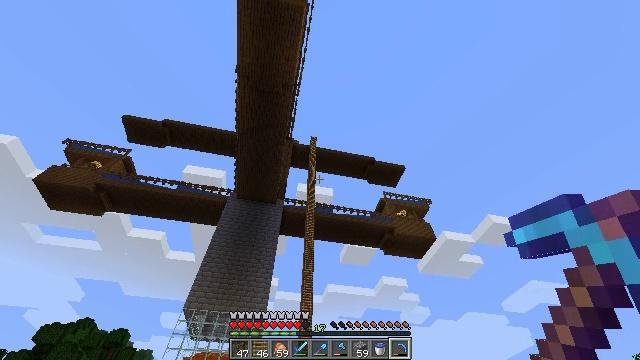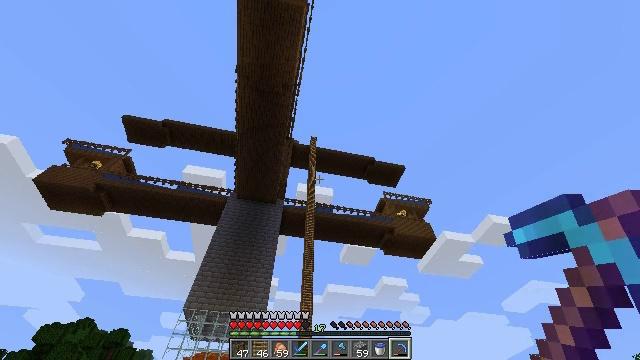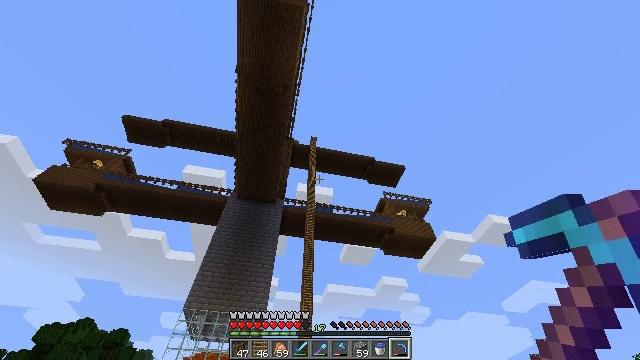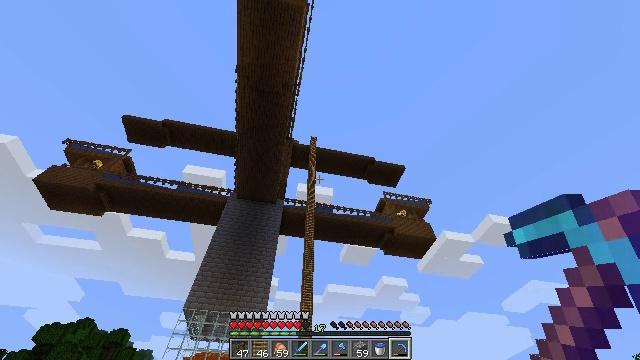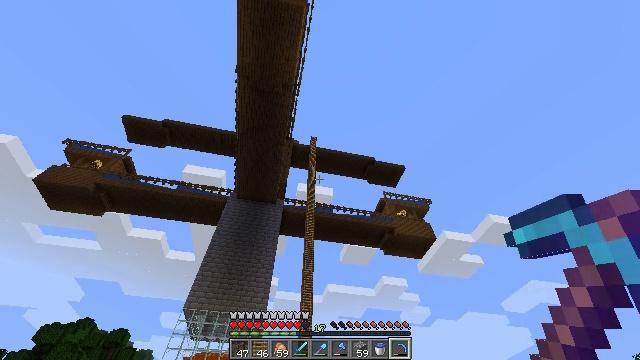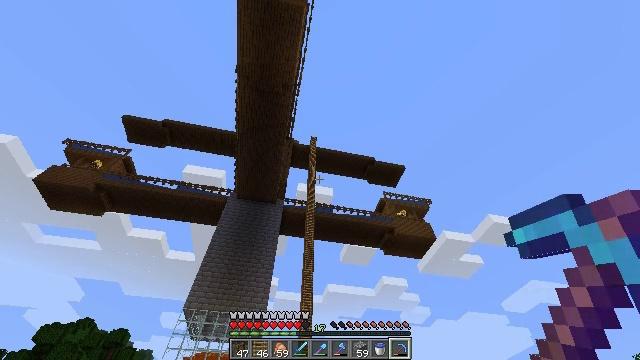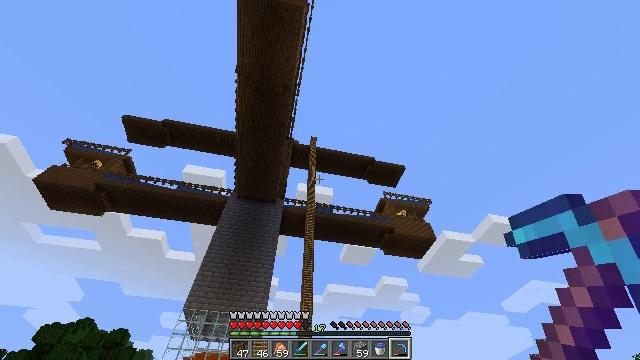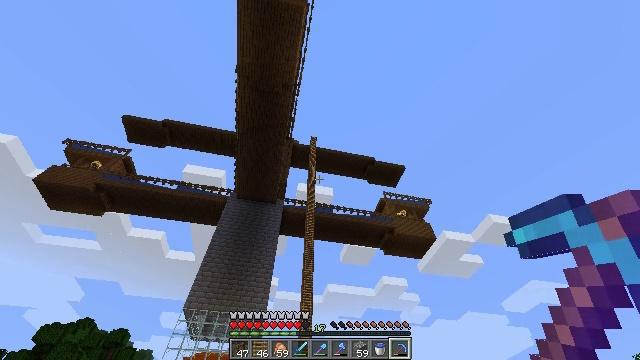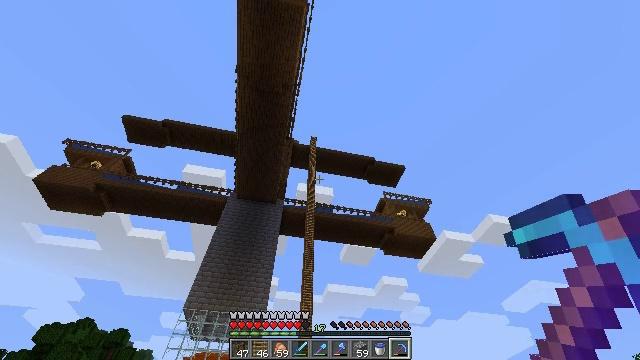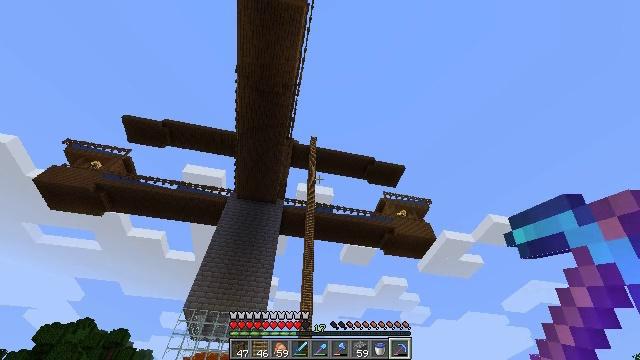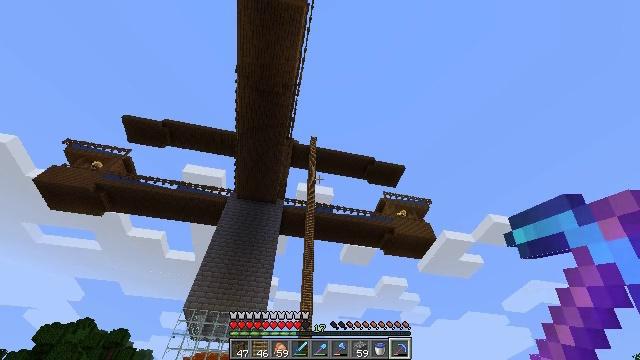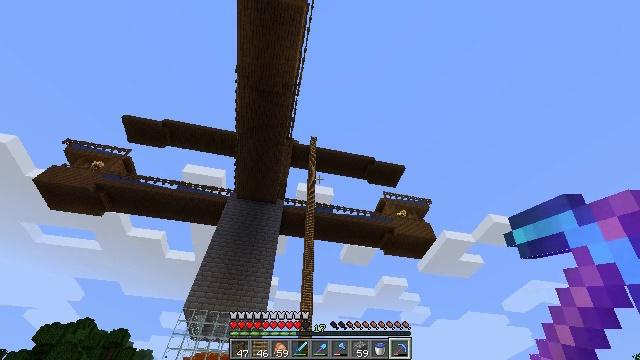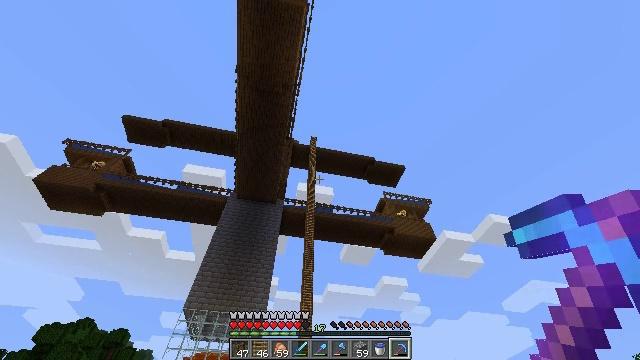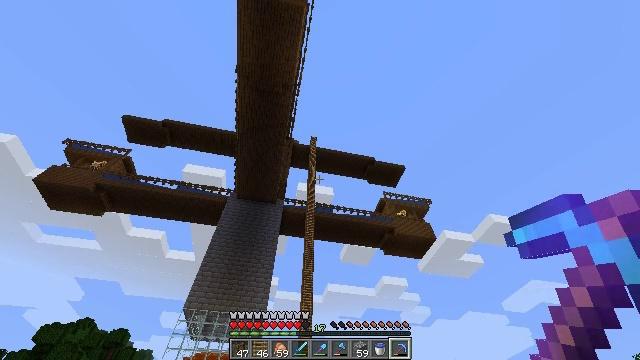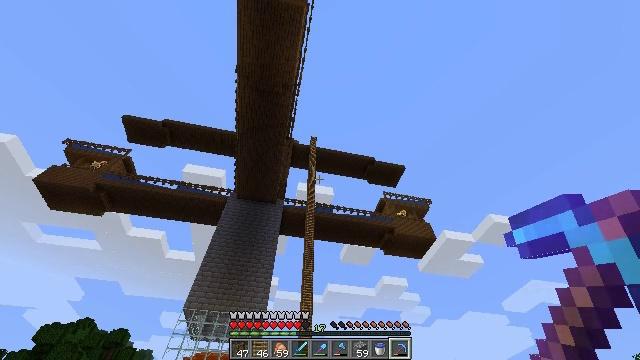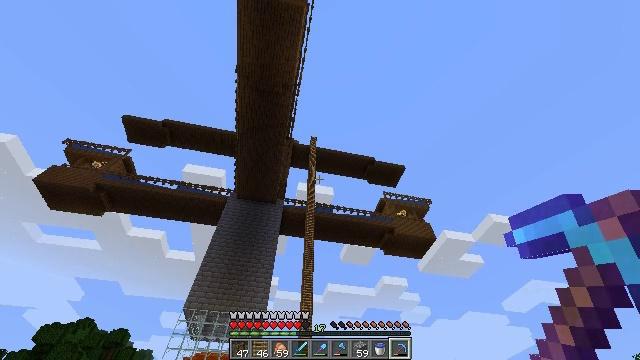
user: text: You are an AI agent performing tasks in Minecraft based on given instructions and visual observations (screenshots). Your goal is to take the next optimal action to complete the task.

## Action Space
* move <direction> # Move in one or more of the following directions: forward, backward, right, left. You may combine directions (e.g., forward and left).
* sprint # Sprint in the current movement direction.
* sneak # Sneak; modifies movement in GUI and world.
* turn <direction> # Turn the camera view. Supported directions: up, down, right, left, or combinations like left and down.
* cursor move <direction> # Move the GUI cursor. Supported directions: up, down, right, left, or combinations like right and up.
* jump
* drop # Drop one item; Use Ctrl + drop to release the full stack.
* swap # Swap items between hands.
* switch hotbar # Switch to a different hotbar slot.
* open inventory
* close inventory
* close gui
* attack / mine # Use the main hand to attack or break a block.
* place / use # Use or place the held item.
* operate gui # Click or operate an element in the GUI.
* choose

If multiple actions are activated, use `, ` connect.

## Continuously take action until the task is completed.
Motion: motion action
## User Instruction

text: Gather resources to craft the piston.
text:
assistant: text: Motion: no_op
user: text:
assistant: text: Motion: no_op
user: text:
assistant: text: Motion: no_op
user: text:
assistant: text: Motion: no_op
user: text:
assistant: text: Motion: no_op
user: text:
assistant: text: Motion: no_op
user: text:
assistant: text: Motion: no_op
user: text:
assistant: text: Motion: no_op
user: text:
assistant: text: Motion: no_op
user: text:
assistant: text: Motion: no_op
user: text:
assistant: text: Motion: no_op
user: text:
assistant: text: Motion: no_op
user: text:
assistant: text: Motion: no_op
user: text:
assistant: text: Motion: no_op
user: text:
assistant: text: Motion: no_op
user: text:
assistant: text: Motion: no_op
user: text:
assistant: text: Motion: no_op
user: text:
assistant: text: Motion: no_op
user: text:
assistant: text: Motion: no_op
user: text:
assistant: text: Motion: no_op
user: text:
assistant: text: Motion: no_op
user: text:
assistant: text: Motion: no_op
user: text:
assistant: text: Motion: no_op
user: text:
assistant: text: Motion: no_op
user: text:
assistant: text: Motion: no_op
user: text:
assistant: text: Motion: no_op
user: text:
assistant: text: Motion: no_op
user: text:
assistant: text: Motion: no_op
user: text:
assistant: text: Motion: no_op
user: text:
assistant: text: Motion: no_op